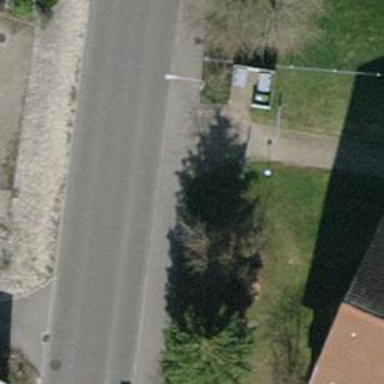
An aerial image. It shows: Cycle barrier.